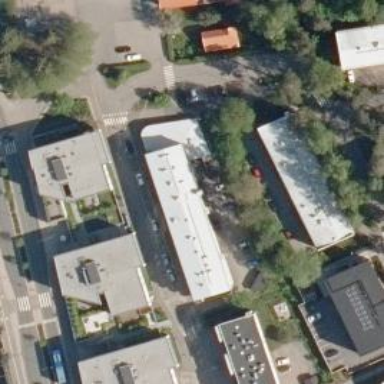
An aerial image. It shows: Veterinary facility.